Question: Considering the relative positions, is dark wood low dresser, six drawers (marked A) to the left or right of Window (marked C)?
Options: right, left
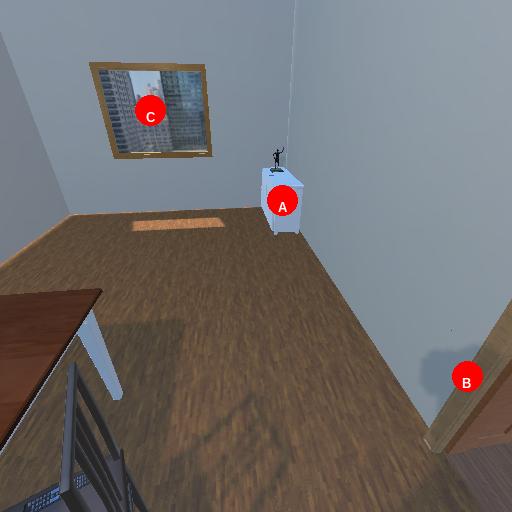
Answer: right